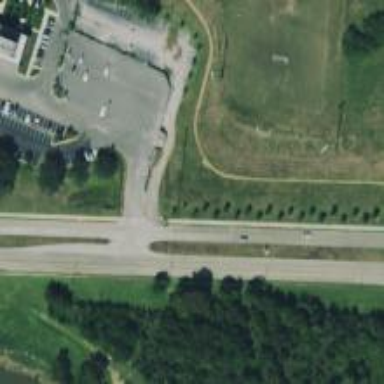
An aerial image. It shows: Secondary link road.